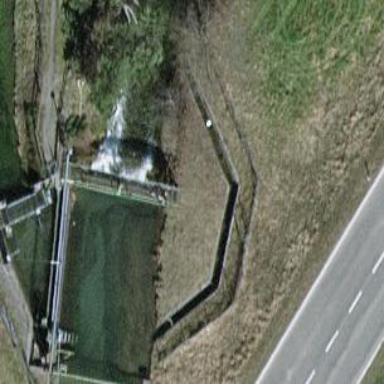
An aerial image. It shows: Weir in waterway.